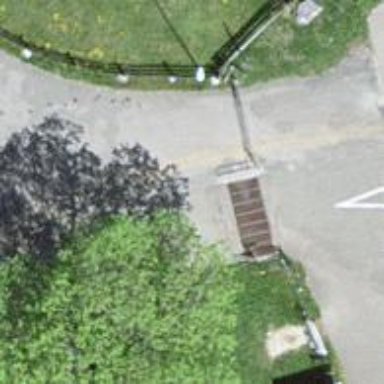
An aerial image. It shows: Paved track with grade1 tracktype.